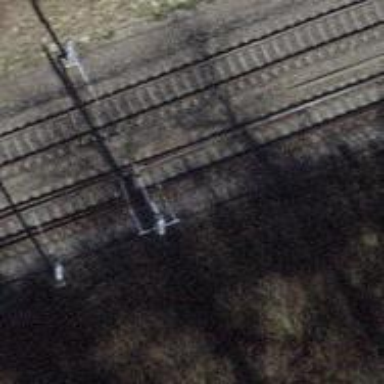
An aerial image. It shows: Railway siding with one electrified track and contact line.